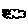
Label: cloud